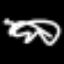
Label: squiggle